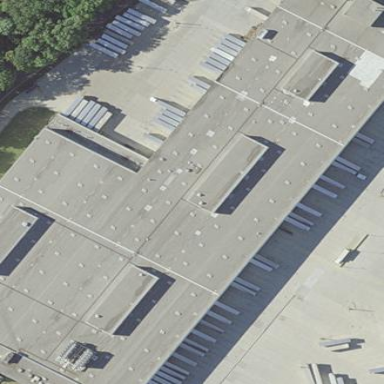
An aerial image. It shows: Post depot building.